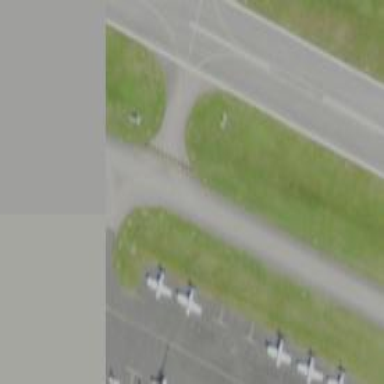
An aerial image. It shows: Image of taxiway at airport.